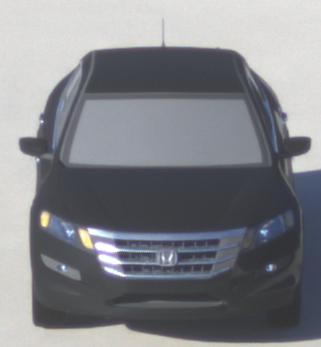
Make: Honda
Model: Crosstour
Detailed model: -
Model produced from: 2009
Model produced until: 2012
Doors: 4
Color: black
Road condition: dry road
Daytime: sunrise or sunset
Contrast: medium contrast